Question: I have three table:
1. rtgitems
2. rtgusers
3. POI
(the tables aren't complete for reasons of space).
I want to resolve this form:

where r_i,x is the value of column "voto" for the user "rater" i for the "item" x and avg_x is the average (the division from "totalrate" and "nrrates" -> totalrate/nrrates). |G| is given and isn't a trouble.
I want this table result:
'''
Nome (from POI) | VD_x(G)
Tour Eiffel | 23
Arc | 18
...
'''
I tried this for the firsts two table for to take the value for calculate the average (the third table I don't know how matching with the others):
'''
SELECT totalrate, nrrates, voto FROM rtgitems INNER JOIN rtgusers ON rtgitems.item=rtgusers.item GROUP BY rater
'''
but don't work.
Thanks for the help.
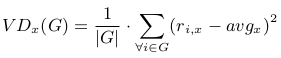
Answer: Just focus on the 'rtgusers' table. If you want to bring in the names, that's fine. You can do it after the variance calculation (you seem to know what a 'join' is). The first table seems superfluous to the problem.
You can calculate the variance by pre-calculating the summary values and then applying the formula. I think this is the basic logic that you want:
'''
SELECT ru.item, (1.0 / max(rus.n)) * sum(power(ru.voto - avg_voto), 2)
FROM rtgusers ru join
(select ru.item, avg(voto * 1.0) as avg_voto, count(*) as n
from rtgusers ru
group by ru.item
) rus
on ru.item = rus.item
group by ru.item;
'''